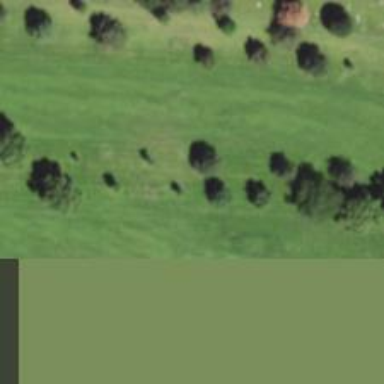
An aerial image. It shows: Golf tee.